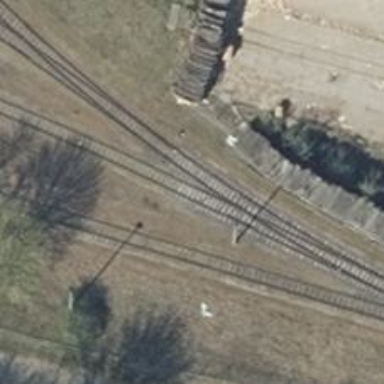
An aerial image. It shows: Rail spur service.